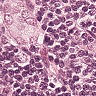
Metastatic tissue present: yes